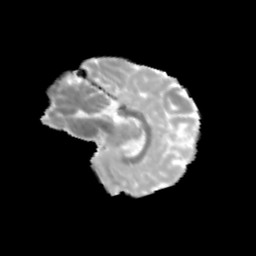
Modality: MD
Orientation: sagittal
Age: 12
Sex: female
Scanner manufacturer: siemens
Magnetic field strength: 3 T
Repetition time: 3.8 s
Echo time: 0.07 s